Breast ultrasound image
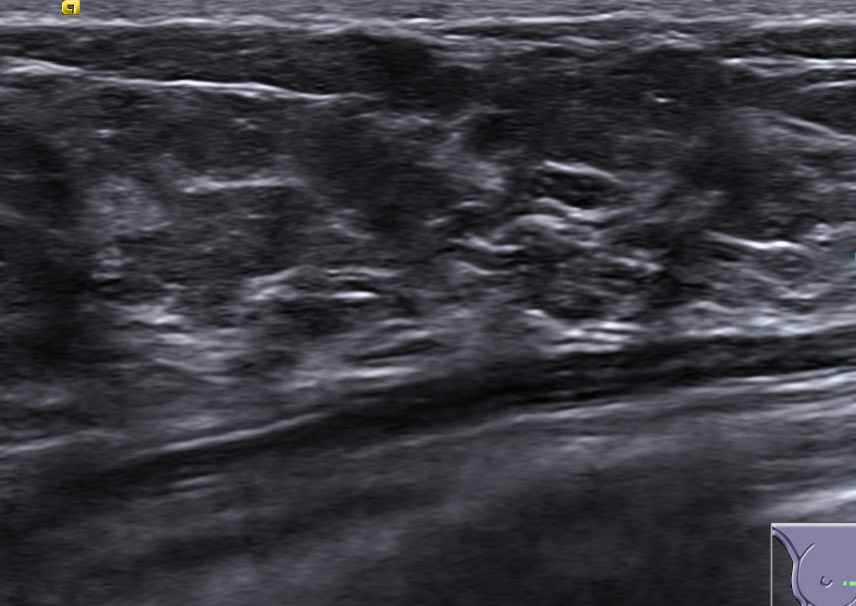
Diagnosis: normal